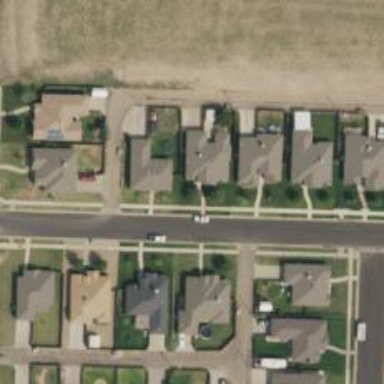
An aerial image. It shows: Alley classified as service road.